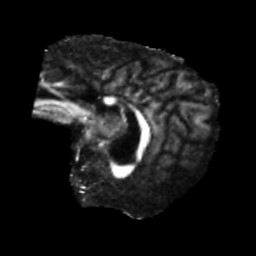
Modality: FA
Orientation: sagittal
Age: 29
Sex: female
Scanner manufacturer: siemens
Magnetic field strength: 3 T
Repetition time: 5.47 s
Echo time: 0.0854 s